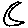
Label: moon